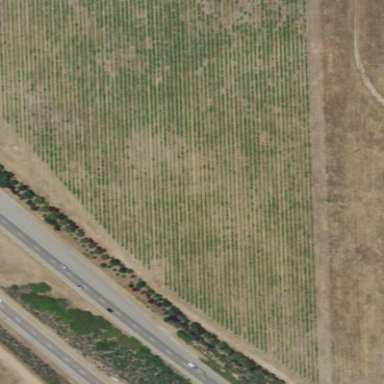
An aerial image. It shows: Vineyard where grapes are grown.